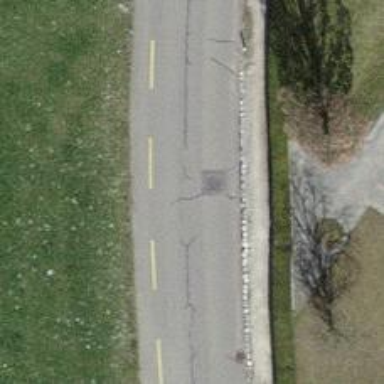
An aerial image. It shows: Residential road with asphalt surface and designated cycle lane on the left.